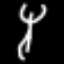
Label: fork